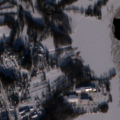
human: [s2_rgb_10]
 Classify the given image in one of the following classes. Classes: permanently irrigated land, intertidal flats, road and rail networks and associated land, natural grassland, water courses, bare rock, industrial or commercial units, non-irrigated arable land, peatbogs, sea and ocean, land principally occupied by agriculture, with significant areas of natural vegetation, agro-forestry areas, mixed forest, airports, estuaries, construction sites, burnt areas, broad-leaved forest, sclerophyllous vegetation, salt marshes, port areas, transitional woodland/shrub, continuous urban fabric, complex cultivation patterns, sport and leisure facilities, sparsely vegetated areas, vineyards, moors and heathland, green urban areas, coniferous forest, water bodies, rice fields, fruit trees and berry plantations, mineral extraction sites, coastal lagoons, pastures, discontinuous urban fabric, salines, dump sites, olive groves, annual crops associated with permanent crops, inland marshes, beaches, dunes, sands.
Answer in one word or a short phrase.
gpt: discontinuous urban fabric, industrial or commercial units, non-irrigated arable land, land principally occupied by agriculture, with significant areas of natural vegetation, mixed forest, water bodies